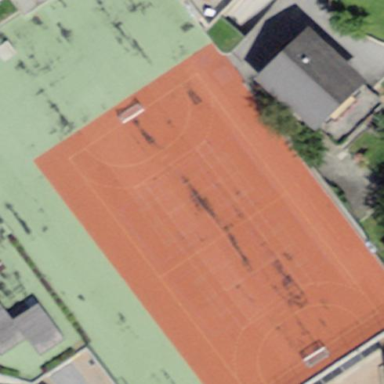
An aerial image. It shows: Multi-sport pitch for leisure land activities.